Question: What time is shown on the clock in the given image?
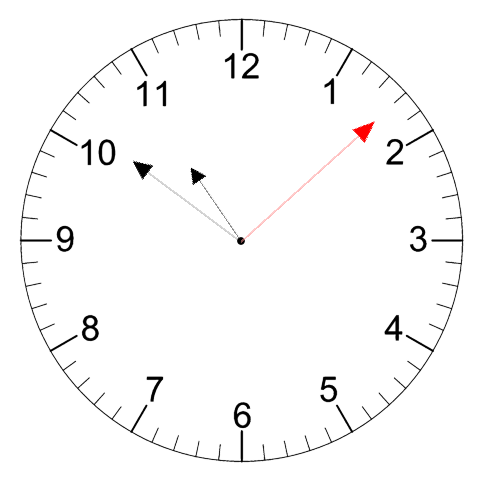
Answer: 10:51:08